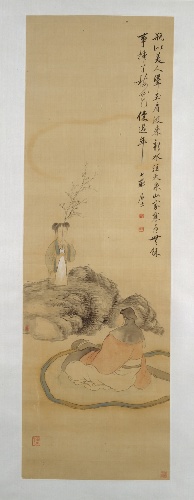
Title: 清  改琦  插花圖  軸|Girl Arranging Flowers
Artist: Gai Qi
Artist bio: Chinese, 1773–1828
Object type: Hanging scroll
Classification: Paintings
Medium: Hanging scroll; ink and color on silk
Culture: China
Period: Qing dynasty (1644–1911)
Dimensions: 40 7/8 x 13 1/8 in. (103.8 x 33.3 cm)
Department: Asian Art
Credit line: Gift of Robert Hatfield Ellsworth, in memory of La Ferne Hatfield Ellsworth, 1986
Accession year: 1986
Repository: Metropolitan Museum of Art, New York, NY
Tags: Girls